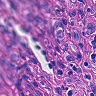
Metastatic tissue present: yes